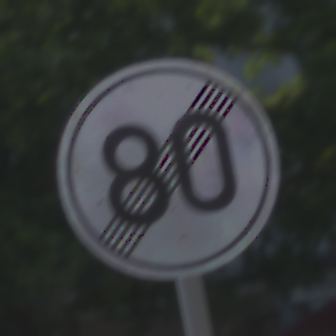
Verkehrszeichen: EndeGeschwindigkeit80
Umgebung: Outdoor, Urban
Tageszeit: MorningAfternoon
Wetter: Clear
Licht: Natural
Jahreszeit: NotSpecified
Kontrast: HighContrast